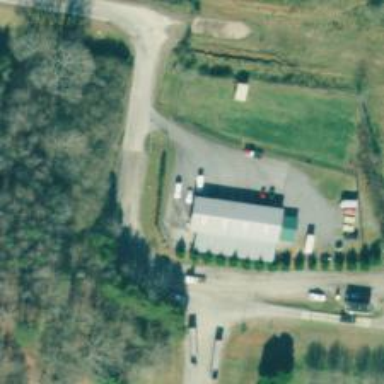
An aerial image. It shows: Animal shelter.